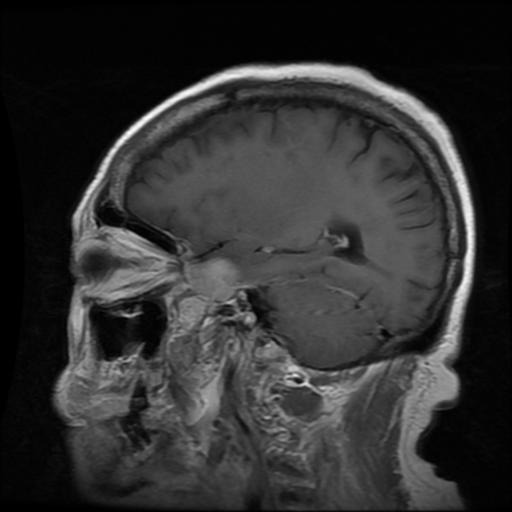
Label: meningioma